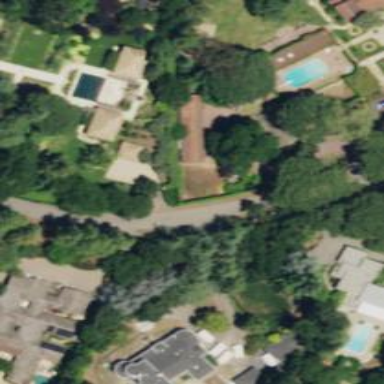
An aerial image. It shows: Driveway.